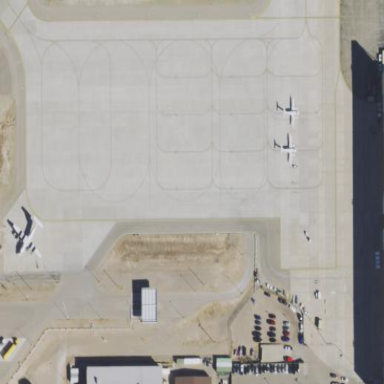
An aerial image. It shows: Apron at the airport.